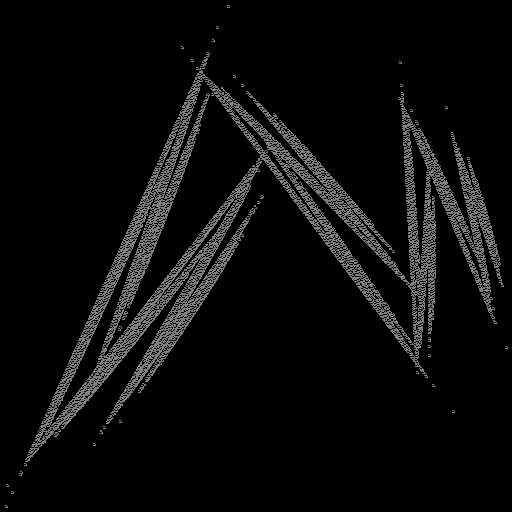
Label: bamboofern